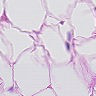
Metastatic tissue present: no